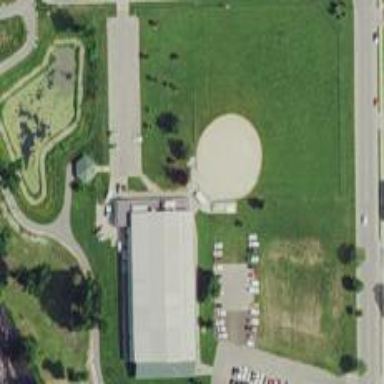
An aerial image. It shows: Baseball pitch for leisure land activities.